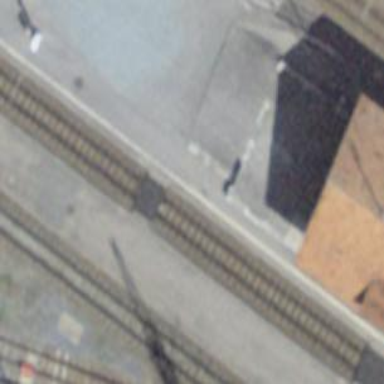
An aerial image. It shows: Crossing for the railway.